Field crop: maize
Growth stage: 2
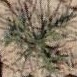
Species: salsola